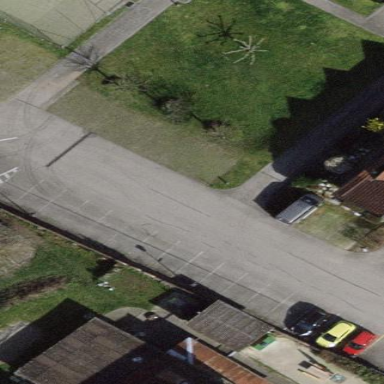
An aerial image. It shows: Parking area with surface.